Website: lowes
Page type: order-tracking
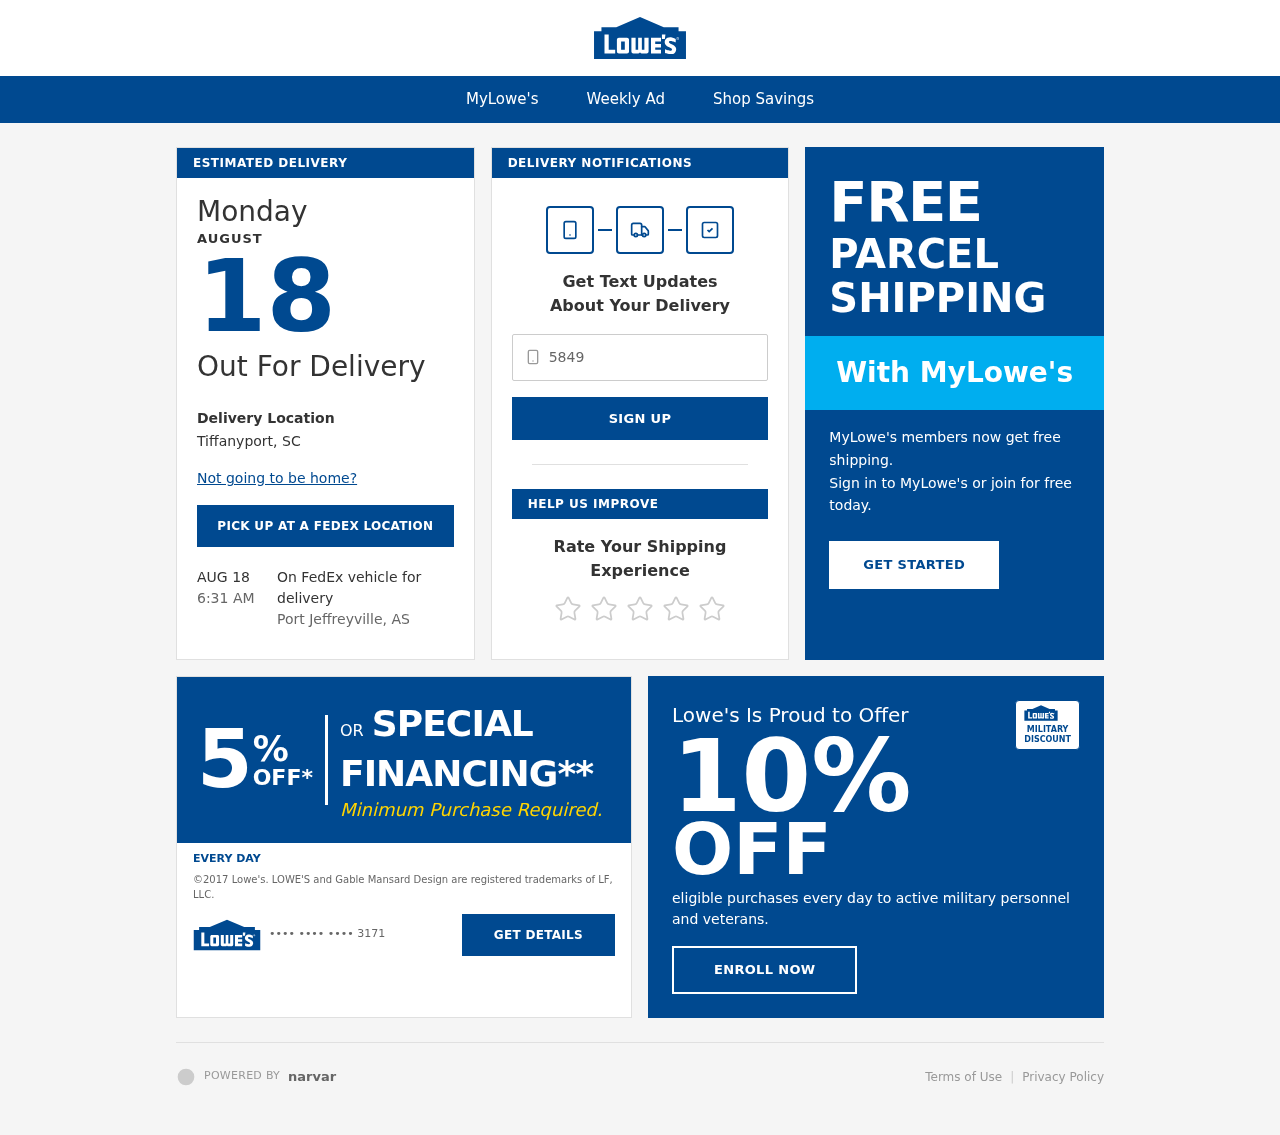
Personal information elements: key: PII_CARD_LAST4
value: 3171
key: PII_PHONE
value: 5849760130
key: PII_CITY_STATE
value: Tiffanyport, SC
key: PII_CITY_STATE2
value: Port Jeffreyville, AS
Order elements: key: ORDER_DELIVERY_DATE
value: AUG 18
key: ORDER_DELIVERY_DATE
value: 6:31 AM
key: ORDER_DELIVERY_DATE
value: AUGUST
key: ORDER_DELIVERY_DATE
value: Monday
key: ORDER_DELIVERY_DATE
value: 18